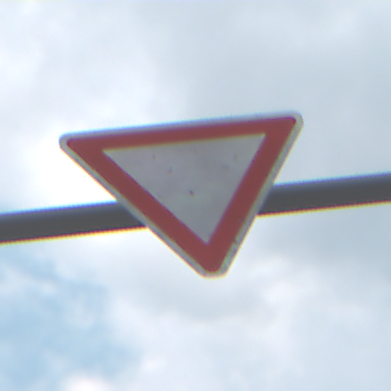
Verkehrszeichen: VorfahrtGewaehren
Umgebung: Outdoor, Nature
Tageszeit: MorningAfternoon
Wetter: PartlyCloudy
Licht: Natural
Jahreszeit: NotSpecified
Kontrast: LowContrast